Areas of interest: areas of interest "Business office"
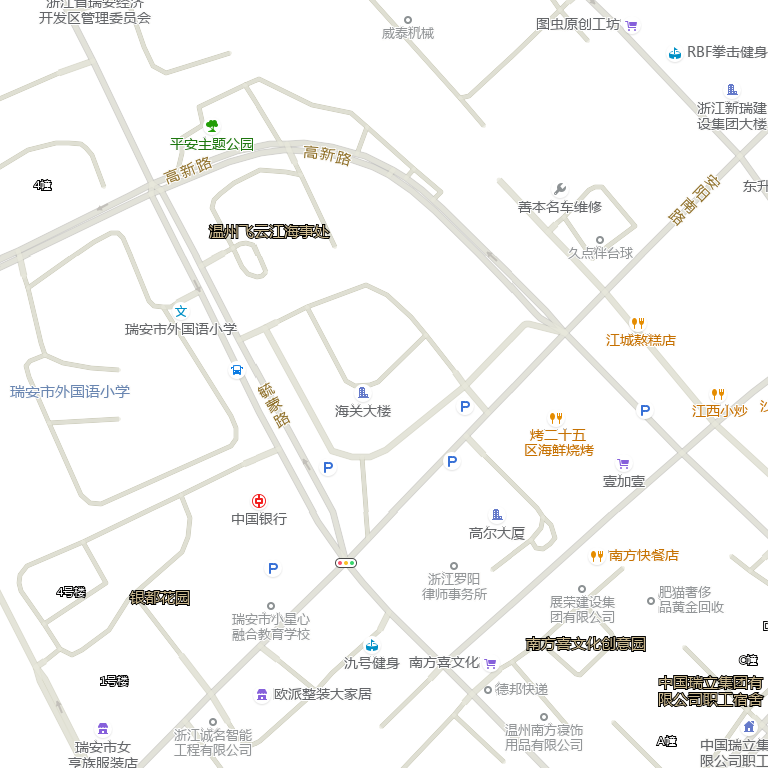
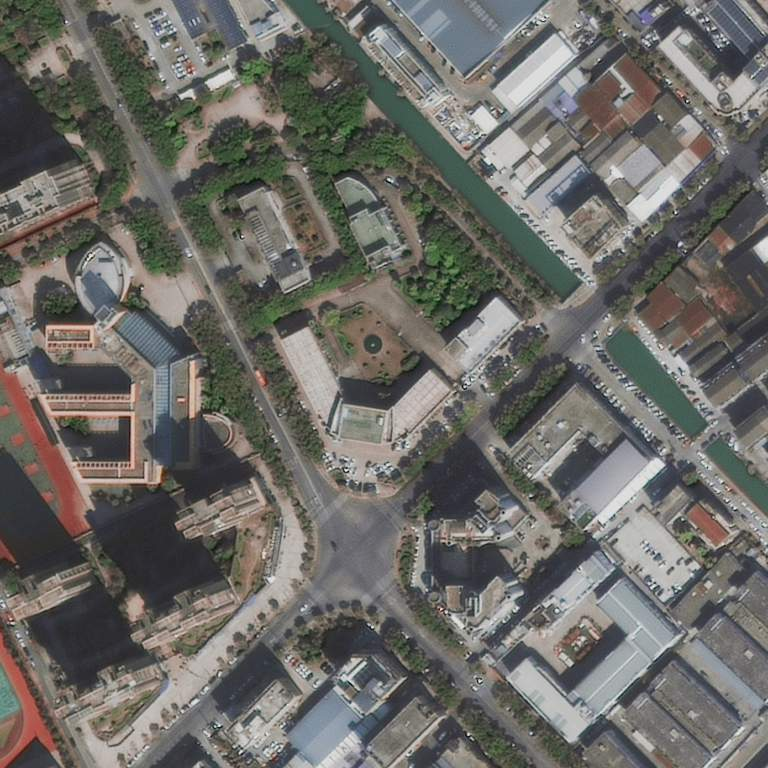